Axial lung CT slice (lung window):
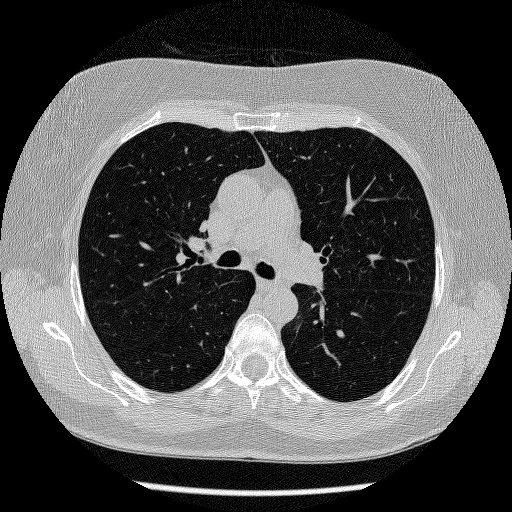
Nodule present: no